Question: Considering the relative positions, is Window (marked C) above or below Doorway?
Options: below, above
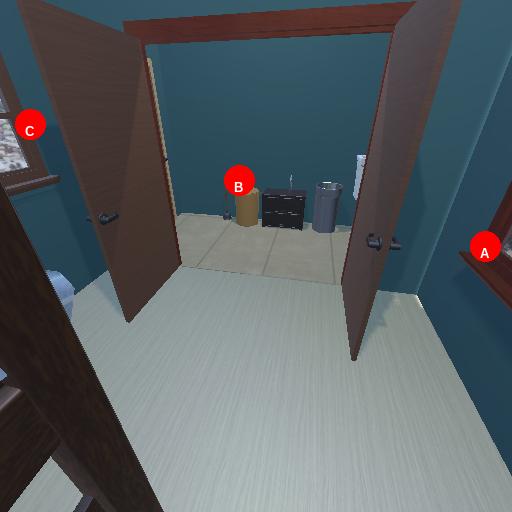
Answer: below